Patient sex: F
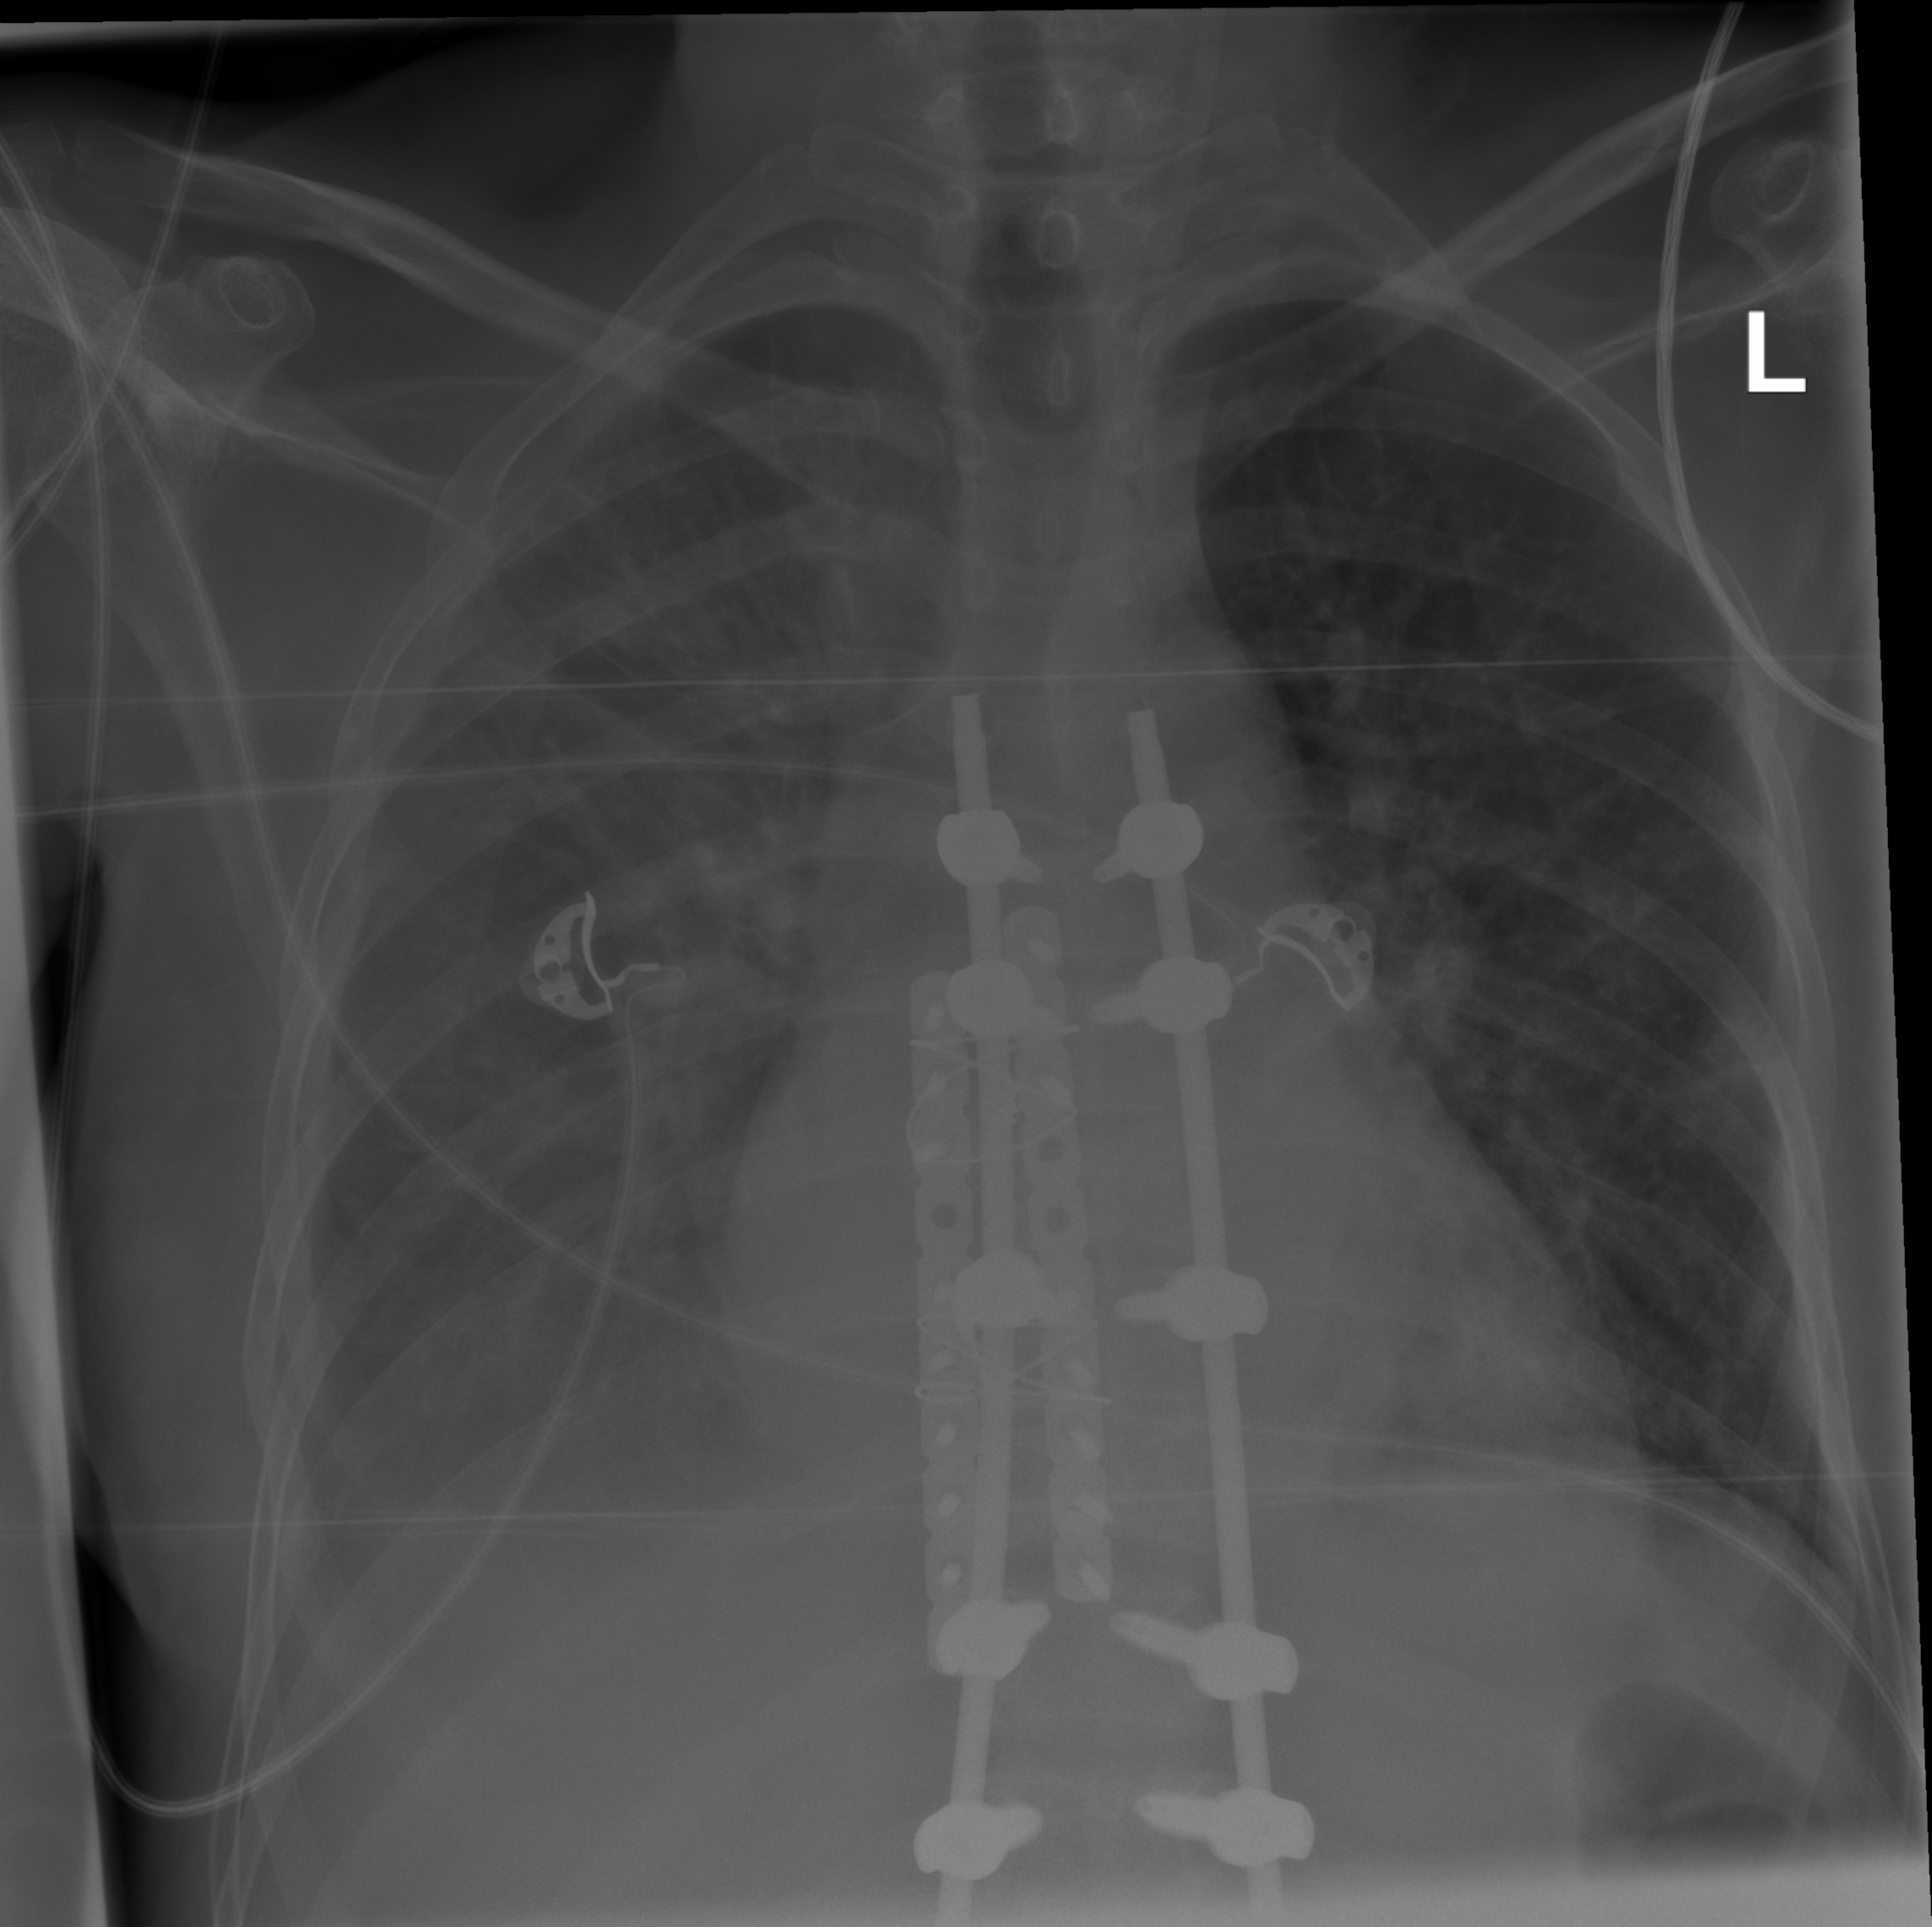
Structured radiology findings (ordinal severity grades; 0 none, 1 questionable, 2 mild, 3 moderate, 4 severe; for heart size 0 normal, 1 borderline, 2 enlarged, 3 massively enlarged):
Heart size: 0
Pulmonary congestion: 0
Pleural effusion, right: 0
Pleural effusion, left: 0
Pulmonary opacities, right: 2
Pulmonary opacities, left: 0
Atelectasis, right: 0
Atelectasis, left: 0